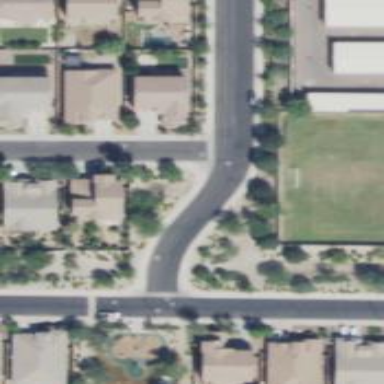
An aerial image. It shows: Smooth asphalt road in residential area.